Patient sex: M
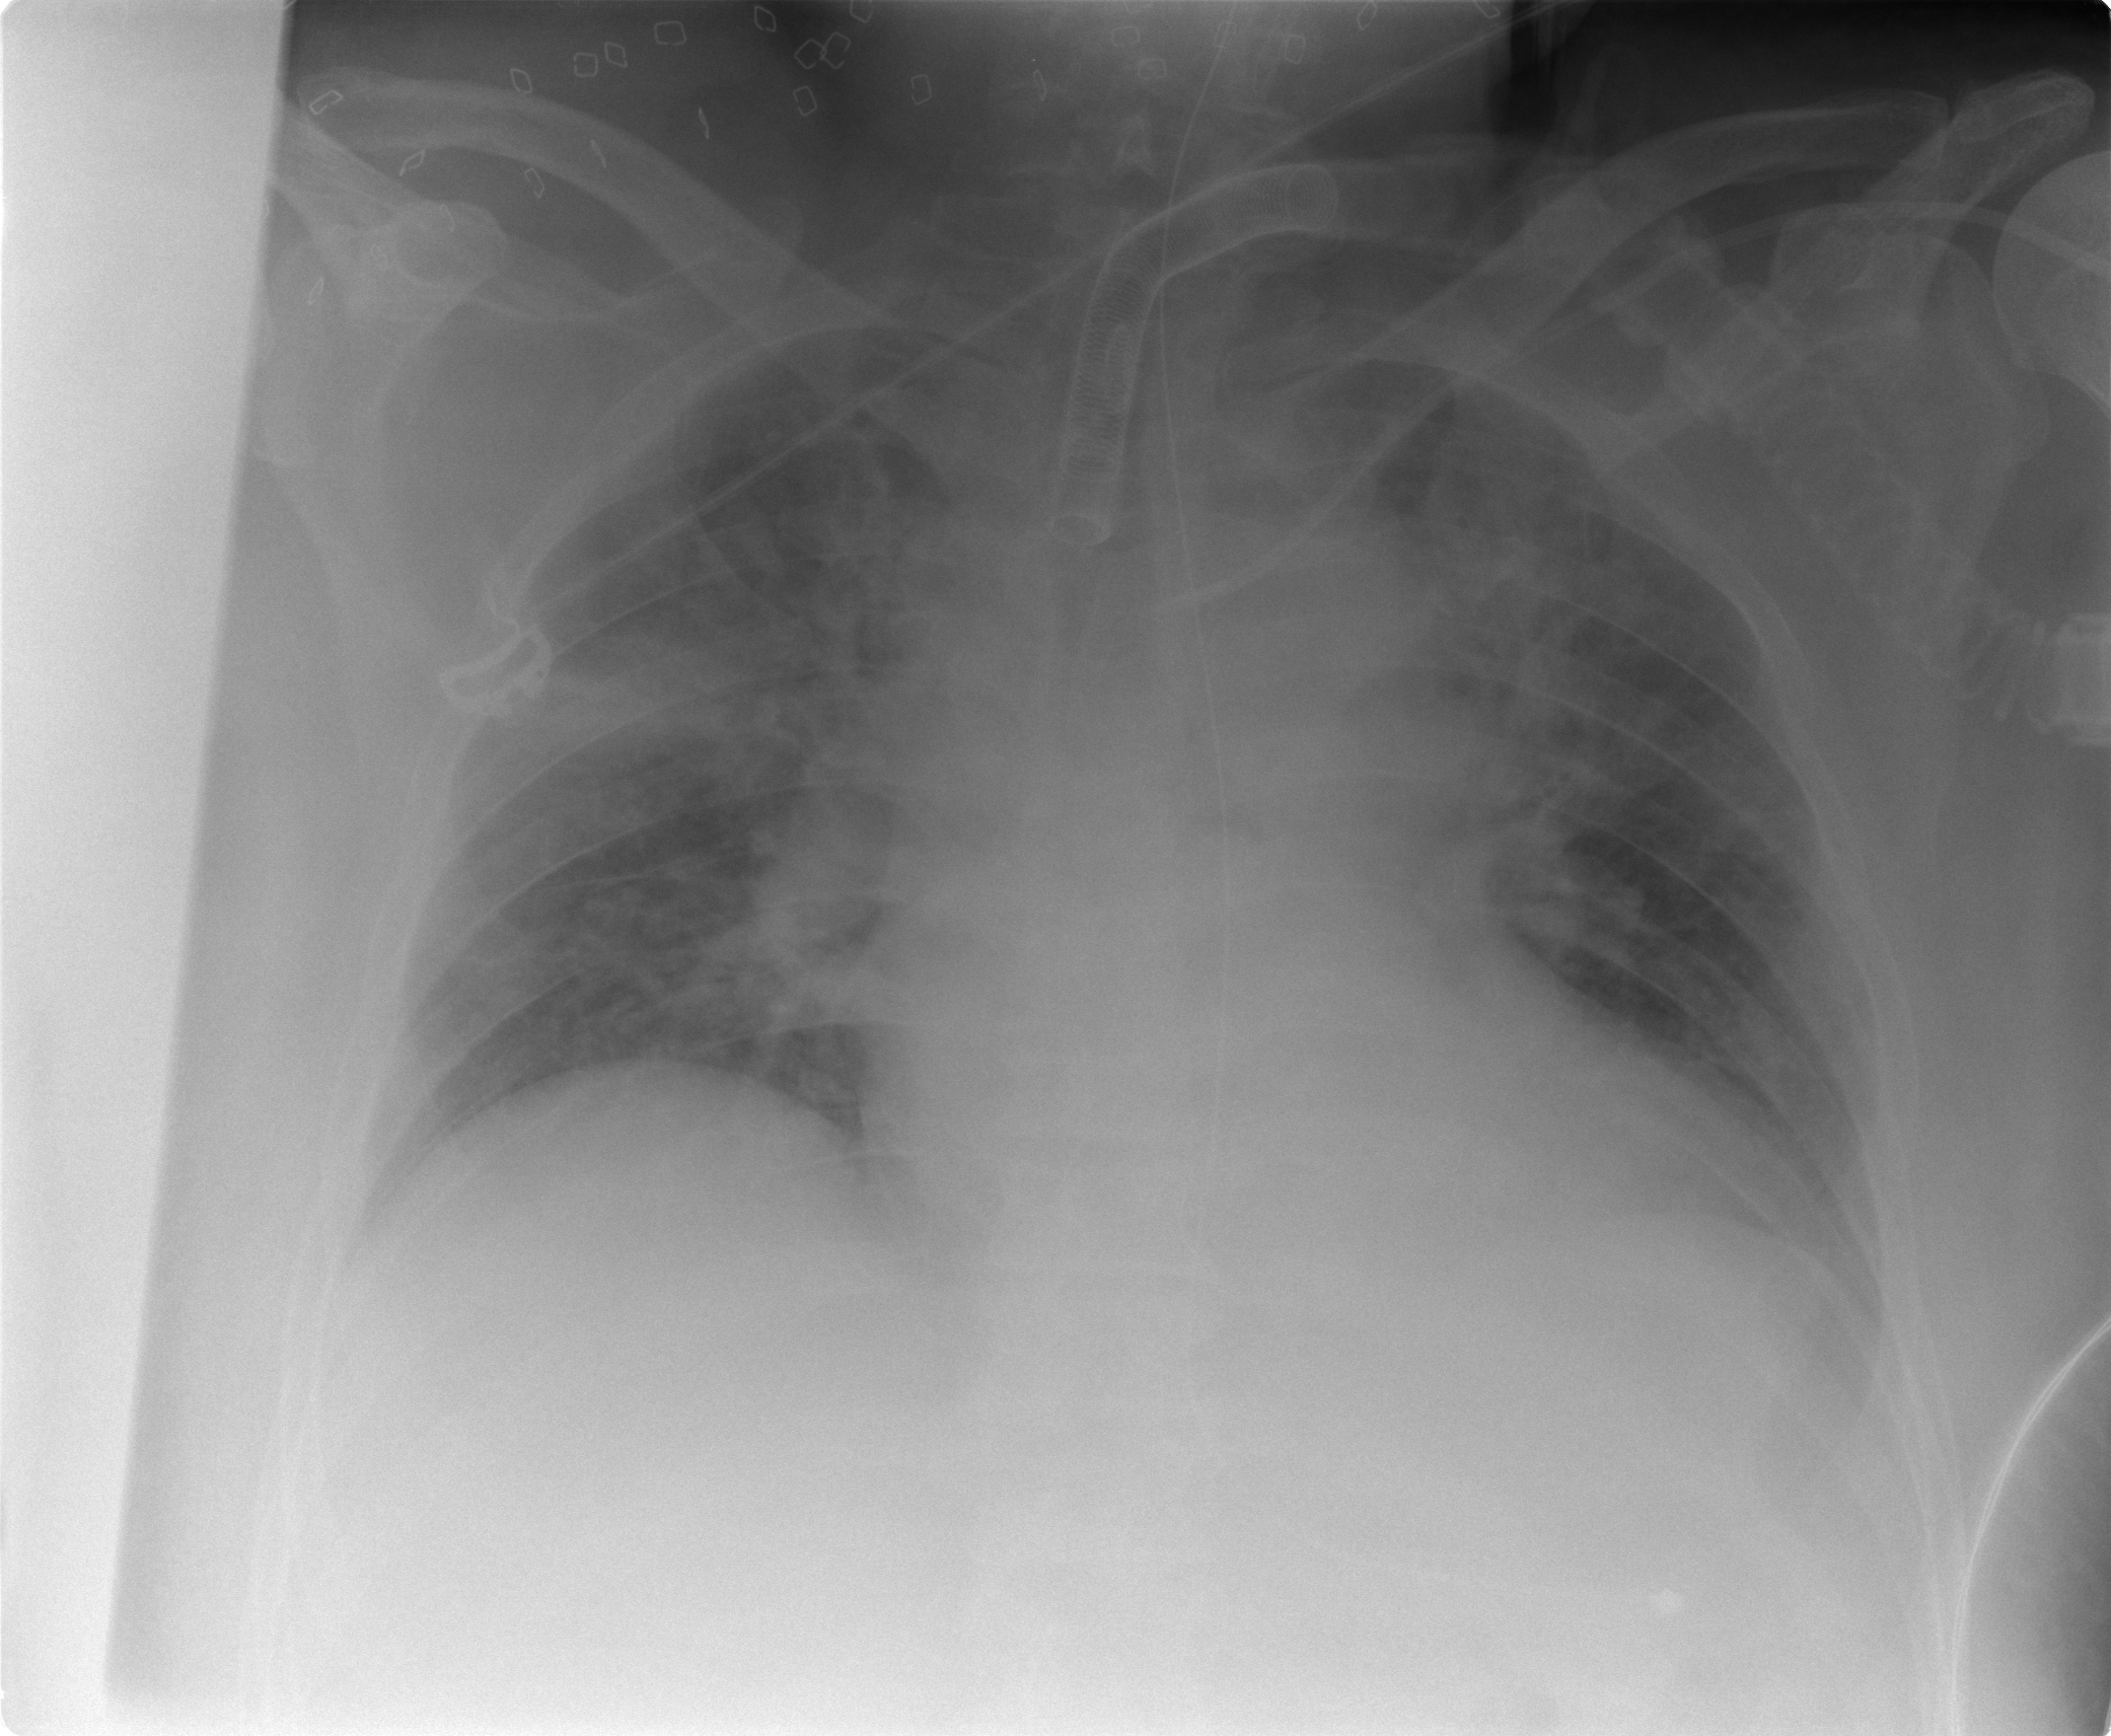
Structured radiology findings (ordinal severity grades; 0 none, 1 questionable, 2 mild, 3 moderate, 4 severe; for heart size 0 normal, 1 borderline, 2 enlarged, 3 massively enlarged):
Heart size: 2
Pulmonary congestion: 3
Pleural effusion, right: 1
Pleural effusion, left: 2
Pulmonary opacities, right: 3
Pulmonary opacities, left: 3
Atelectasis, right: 2
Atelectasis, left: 2